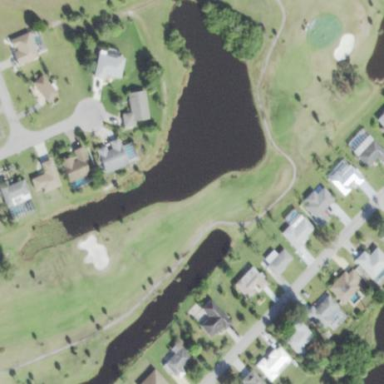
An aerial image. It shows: Golf fairway in the image.